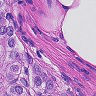
Metastatic tissue present: yes